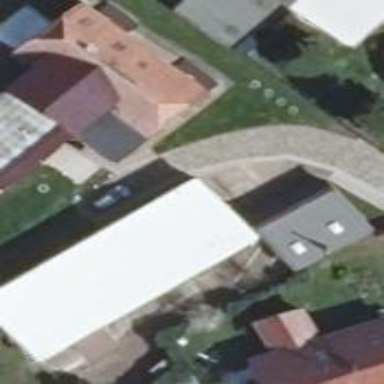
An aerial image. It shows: House with flat dark grey roof. The house has various building parts.